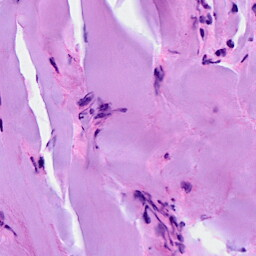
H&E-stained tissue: Breast